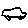
Label: car